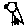
Label: bird